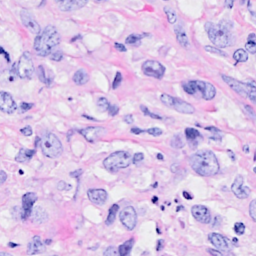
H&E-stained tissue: Breast